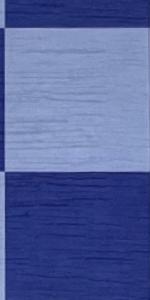
Label: Empty